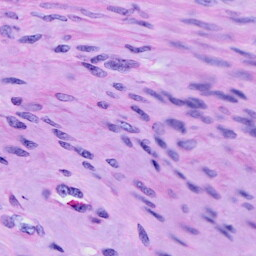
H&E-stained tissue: Cervix